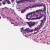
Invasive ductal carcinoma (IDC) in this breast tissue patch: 0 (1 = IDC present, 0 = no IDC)